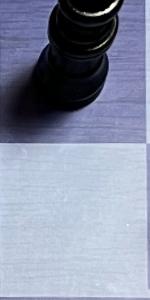
Label: Empty